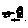
Label: house